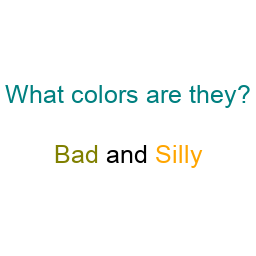
Color: olive, orange
Background color: white
Question text color: teal